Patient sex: M
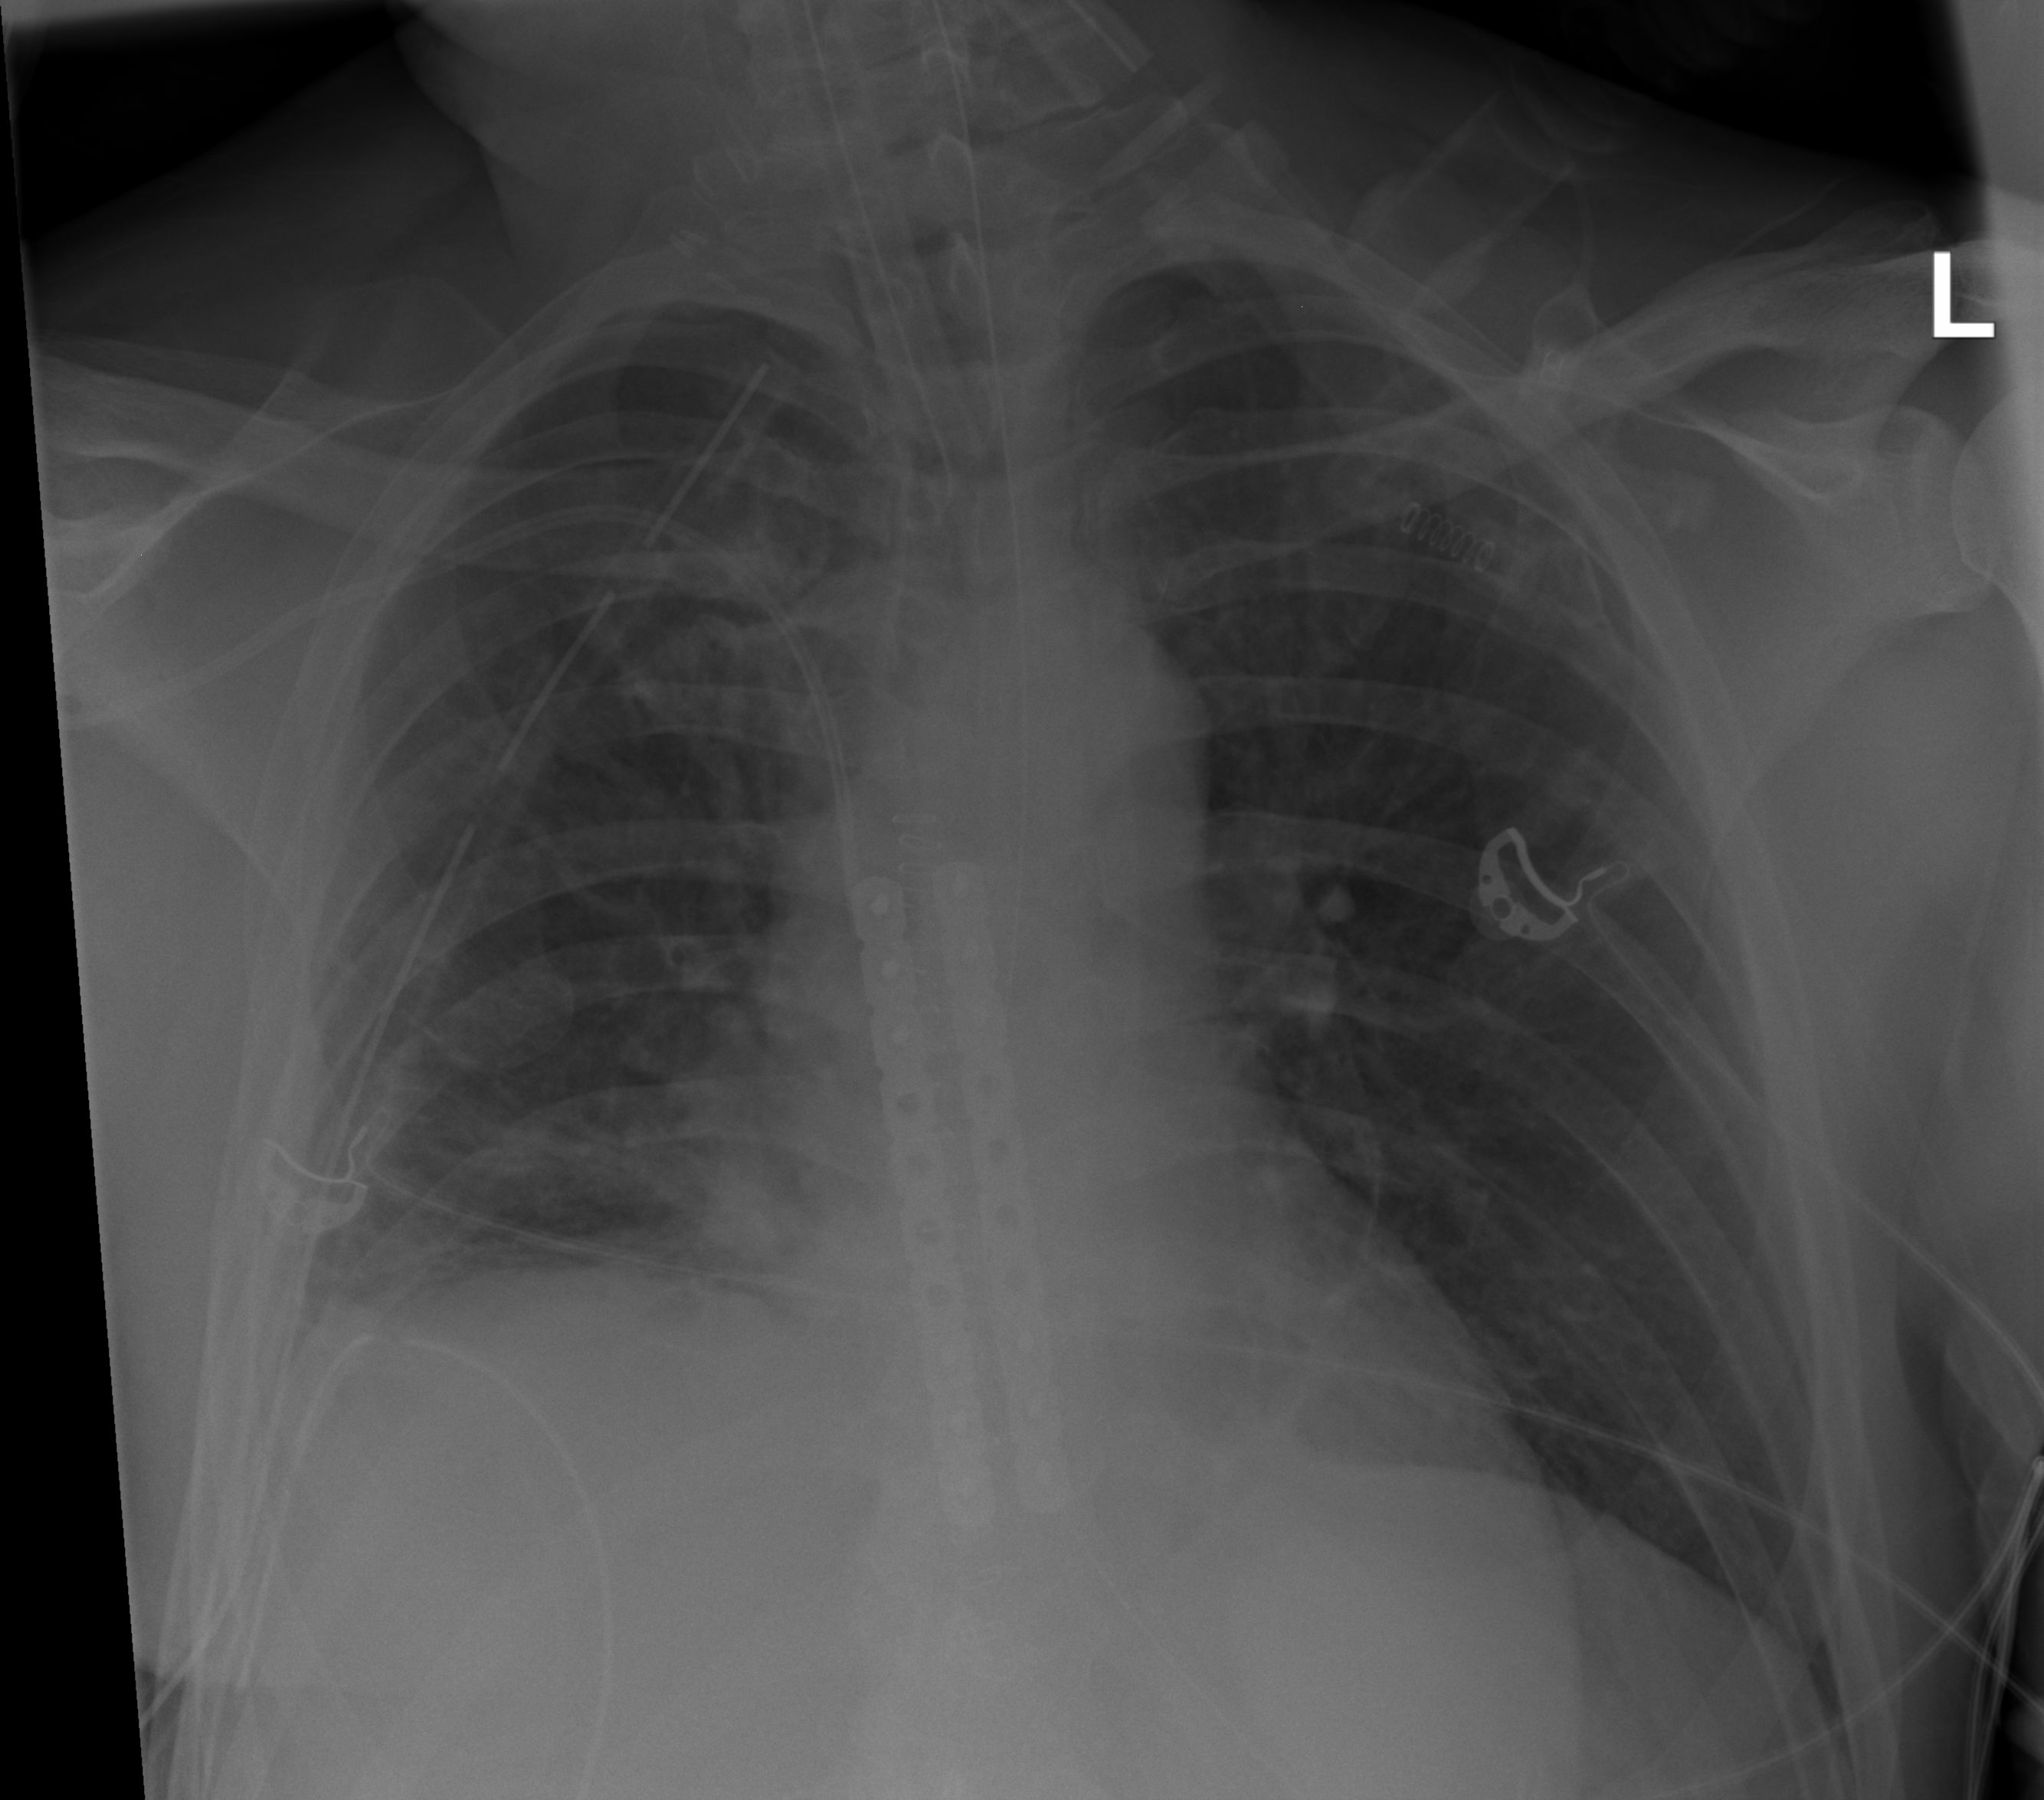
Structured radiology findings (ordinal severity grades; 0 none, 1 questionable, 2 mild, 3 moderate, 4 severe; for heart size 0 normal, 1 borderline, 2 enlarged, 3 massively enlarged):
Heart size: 0
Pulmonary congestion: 0
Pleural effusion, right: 0
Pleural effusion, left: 0
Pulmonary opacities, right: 1
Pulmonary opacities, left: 0
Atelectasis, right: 2
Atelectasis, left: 0